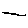
Label: line